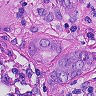
Metastatic tissue present: yes